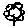
Label: flower